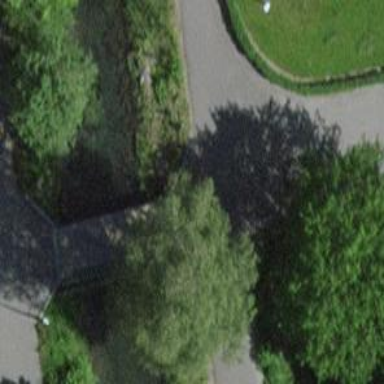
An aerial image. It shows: Path.